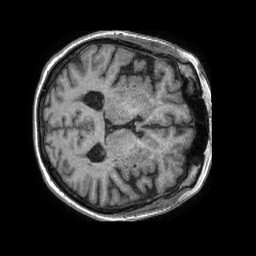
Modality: T1w
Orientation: axial
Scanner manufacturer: philips
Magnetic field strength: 1.5 T
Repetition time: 0.007579 s
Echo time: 0.003462 s